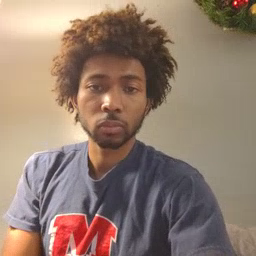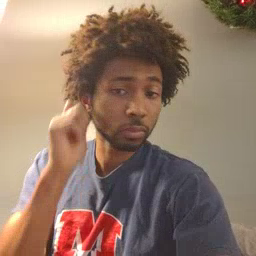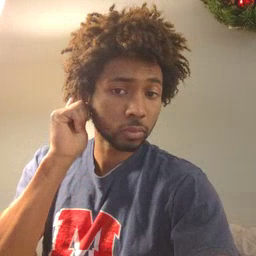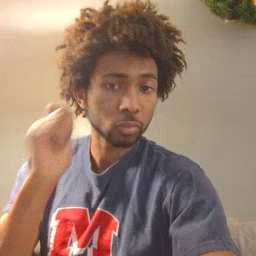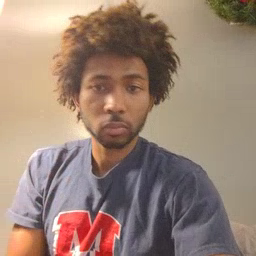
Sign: ear